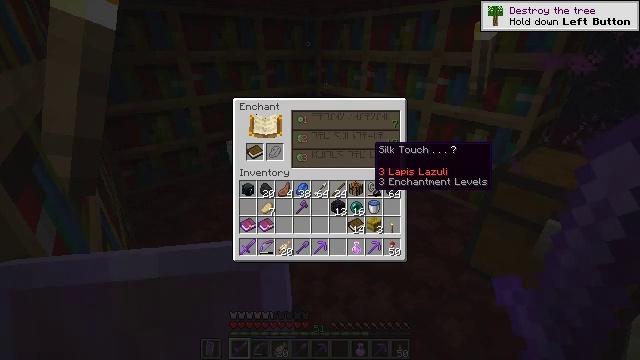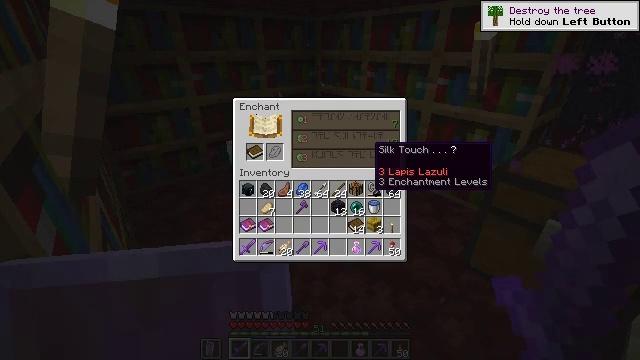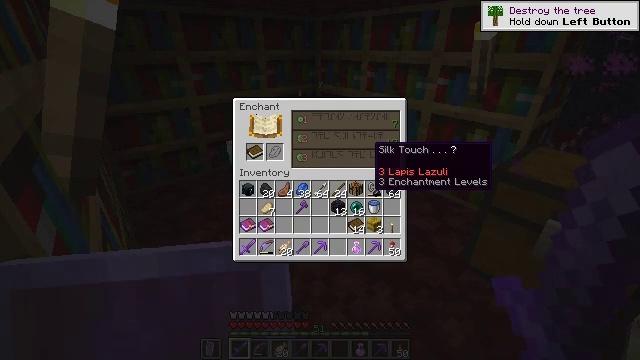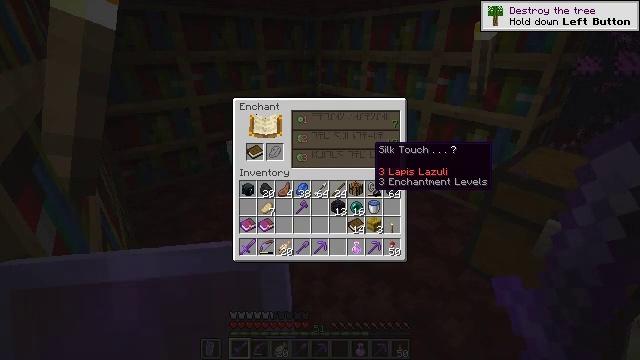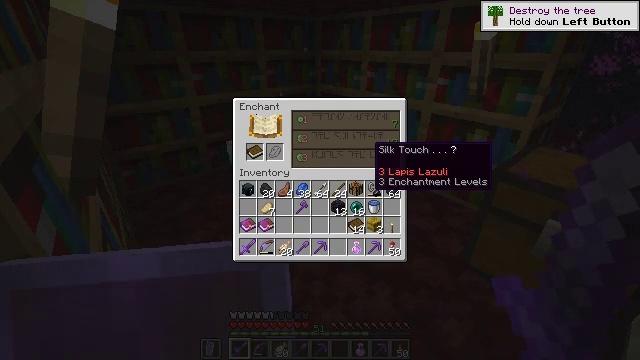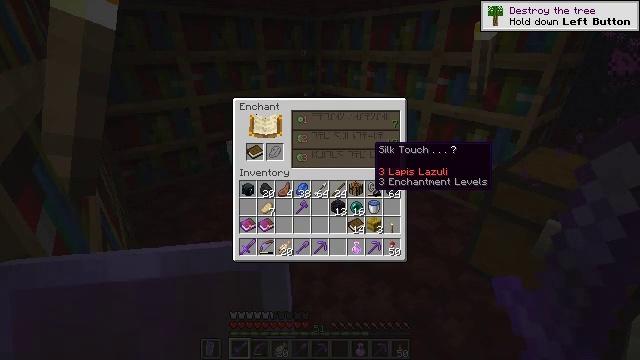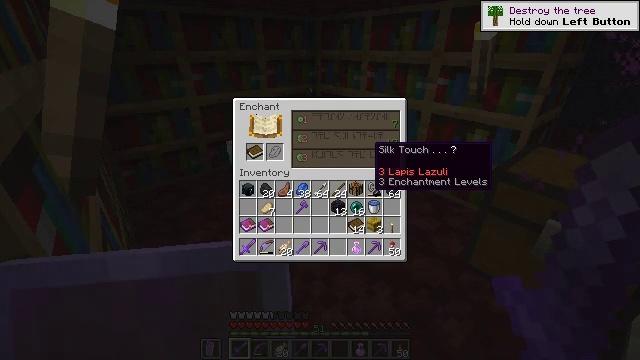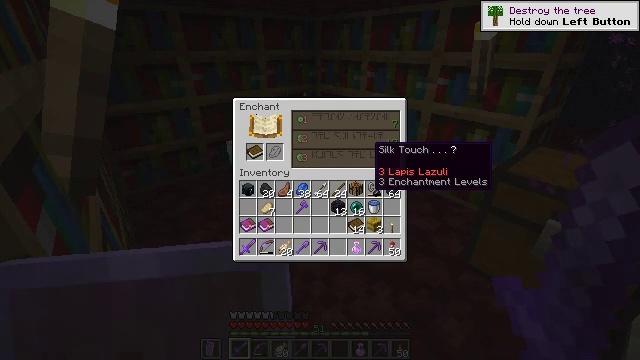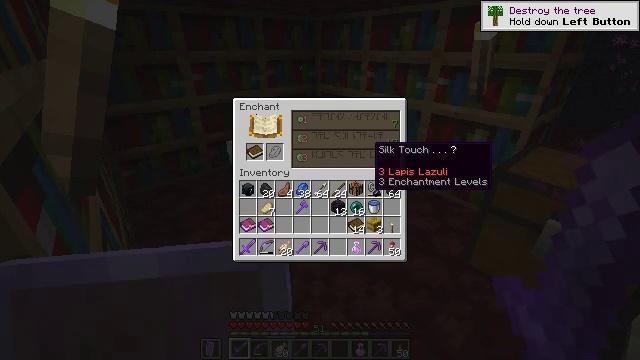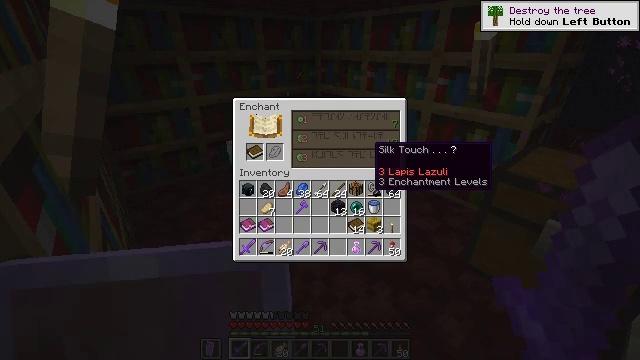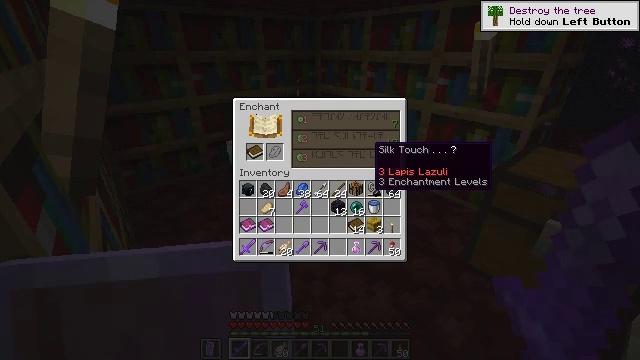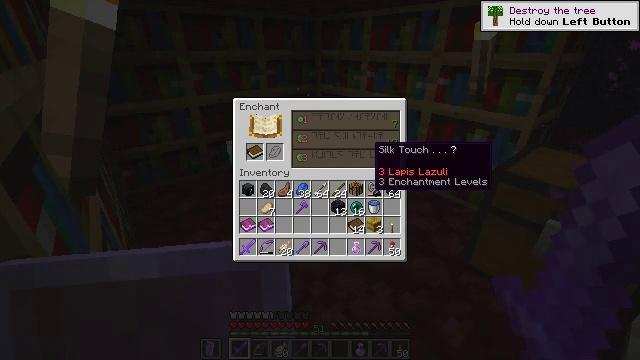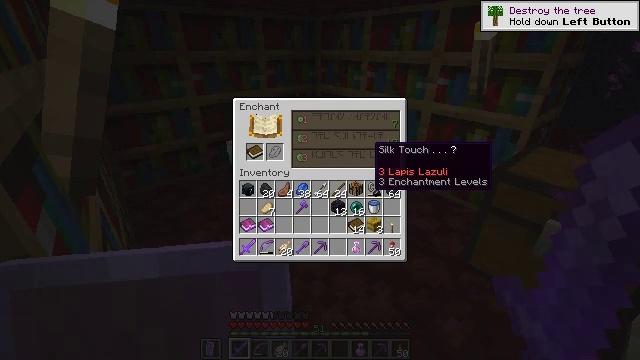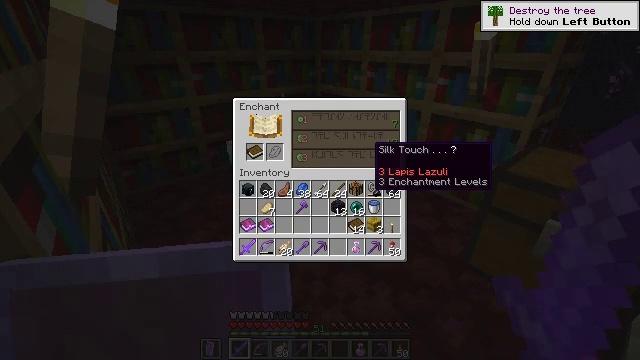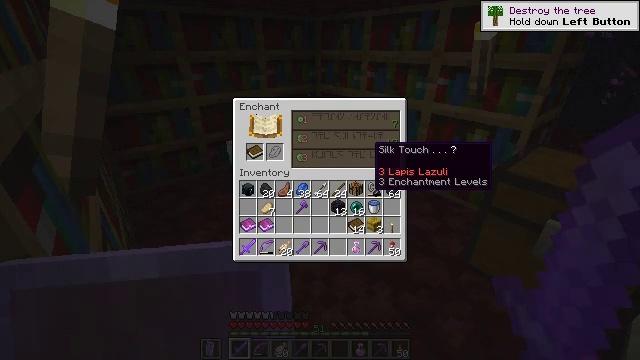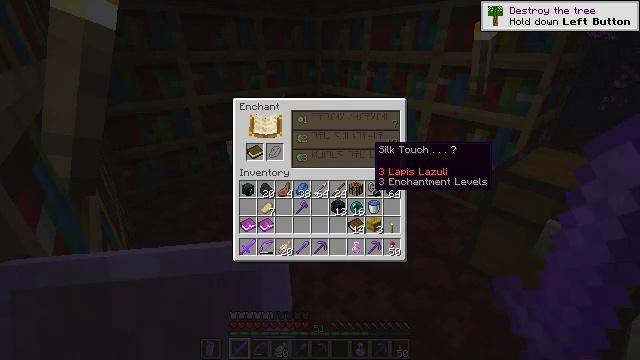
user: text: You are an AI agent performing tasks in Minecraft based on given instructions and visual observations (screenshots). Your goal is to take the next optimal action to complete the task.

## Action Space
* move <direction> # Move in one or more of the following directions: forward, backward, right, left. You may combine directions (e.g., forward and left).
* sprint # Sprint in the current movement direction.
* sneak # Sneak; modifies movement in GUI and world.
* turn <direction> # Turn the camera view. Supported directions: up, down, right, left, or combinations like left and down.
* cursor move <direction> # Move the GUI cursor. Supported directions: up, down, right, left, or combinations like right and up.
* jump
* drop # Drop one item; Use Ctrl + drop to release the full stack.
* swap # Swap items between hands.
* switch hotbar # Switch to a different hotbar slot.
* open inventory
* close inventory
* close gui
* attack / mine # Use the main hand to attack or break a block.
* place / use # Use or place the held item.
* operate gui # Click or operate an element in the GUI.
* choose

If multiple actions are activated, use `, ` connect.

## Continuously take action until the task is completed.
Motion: motion action
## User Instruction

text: Defeat an enderman.
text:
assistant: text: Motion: no_op
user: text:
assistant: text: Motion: no_op
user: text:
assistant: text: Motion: no_op
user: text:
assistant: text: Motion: no_op
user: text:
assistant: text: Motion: no_op
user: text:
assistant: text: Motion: no_op
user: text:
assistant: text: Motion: no_op
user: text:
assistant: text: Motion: no_op
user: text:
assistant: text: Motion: no_op
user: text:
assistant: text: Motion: no_op
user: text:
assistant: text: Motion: no_op
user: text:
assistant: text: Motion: no_op
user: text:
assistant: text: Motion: no_op
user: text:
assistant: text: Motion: no_op
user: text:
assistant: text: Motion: no_op
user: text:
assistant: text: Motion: no_op
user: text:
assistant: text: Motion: no_op
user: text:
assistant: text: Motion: no_op
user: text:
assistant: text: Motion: no_op
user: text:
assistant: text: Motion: no_op
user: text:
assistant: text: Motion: no_op
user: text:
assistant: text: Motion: no_op
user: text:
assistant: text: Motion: no_op
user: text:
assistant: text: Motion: no_op
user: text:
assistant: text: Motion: no_op
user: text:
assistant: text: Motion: no_op
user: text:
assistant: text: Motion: no_op
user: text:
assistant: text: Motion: no_op
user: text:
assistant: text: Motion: no_op
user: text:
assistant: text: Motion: no_op